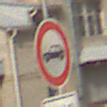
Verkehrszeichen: VerbotPersonenkraftwagen
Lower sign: BesondereFahrzeugeUndTransportgueter1
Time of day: MorningAfternoon
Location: Outdoor (Urban)
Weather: PartlyCloudy
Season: NotSpecified
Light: Natural